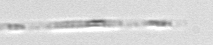
Label: Leptocylindrus